【题型】解答题　【知识点】立体几何　【难度】easy
如图所示的几何体由圆锥的一半和一个三棱锥组成，圆锥底面圆 $O$ 的半径为 1，圆锥的高 $PO=2$，三
棱锥 $P-ABC$ 的底面 $ABC$ 是以圆锥的底面圆的直径 $AB$ 为斜边的等腰直角三角形，且与圆锥底面在同一个
平面上．

(1)求直线 $PC$ 和平面 $ABC$ 所成角的大小；

(2)求该几何体的表面积．
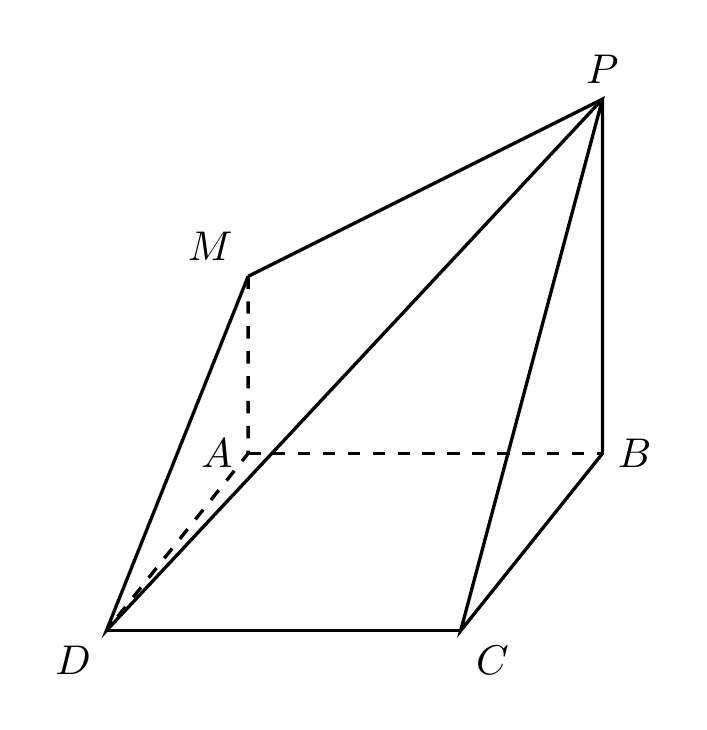
【解答】
【详解】（1）连接 $CO$，由题意， $PO \perp$ 平面 $ABC$，故直线 $PC$ 在平面 $ABC$ 上的射影为直线 $CO$，

因此直线 $PC$ 和平面 $ABC$ 所成角等于 $\angle PCO$.

因为 $\triangle ABC$ 是以 $AB$ 为直径的等腰直角三角形，所以 $CO = \dfrac{1}{2} AB = 1$.

因此，由 $PO=2$ 知 $\tan \angle PCO = \dfrac{PO}{CO} = 2$.

即直线 $PC$ 和平面 $ABC$ 所成角的大小为 $\arctan 2$.

（2）由题意，所求表面积等于圆锥表面积的一半加上 $\triangle PAC$、$\triangle PBC$ 和 $\triangle ABC$ 的面积．

因为圆锥的高 $PO=2$，圆锥的底面半径 $r = OB = 1$，所以圆锥的母线长为 $\sqrt{5}$，

表面积为 $\dfrac{1}{2} \pi r^2 + \dfrac{1}{2} \pi r l = \dfrac{1}{2} \pi \times 1^2 + \dfrac{1}{2} \pi \times 1 \times \sqrt{5} = \dfrac{\sqrt{5} + 1}{2}\pi$.

在 $\triangle PAC$ 和 $\triangle PBC$ 中，$PA = PB = PC = \sqrt{5}$，$AC = BC = \sqrt{2}$，

所以 $\cos \angle APC = \dfrac{AP^2 + CP^2 - AC^2}{2AP \cdot CP} = \dfrac{5 + 5 - 2}{2 \times \sqrt{5} \times \sqrt{5}} = \dfrac{8}{10} = \dfrac{4}{5}$，得 $\sin \angle APC = \dfrac{3}{5}$．同理 $\sin \angle BPC = \dfrac{3}{5}$.

因此 $S_{\triangle PAC} = \dfrac{1}{2} AP \cdot CP \cdot \sin \angle APC = \dfrac{1}{2} \times \sqrt{5} \times \sqrt{5} \times \dfrac{3}{5} = \dfrac{3}{2}$.

同理 $S_{\triangle PBC} = \dfrac{3}{2}$.

又 $S_{\triangle ABC} = \dfrac{1}{2} \times \sqrt{2} \times \sqrt{2} = 1$.

所以该几何体的表面积为 $\dfrac{\sqrt{5} + 1}{2}\pi + \dfrac{3}{2} + \dfrac{3}{2} + 1 = \dfrac{\sqrt{5} + 1}{2}\pi + 4$.
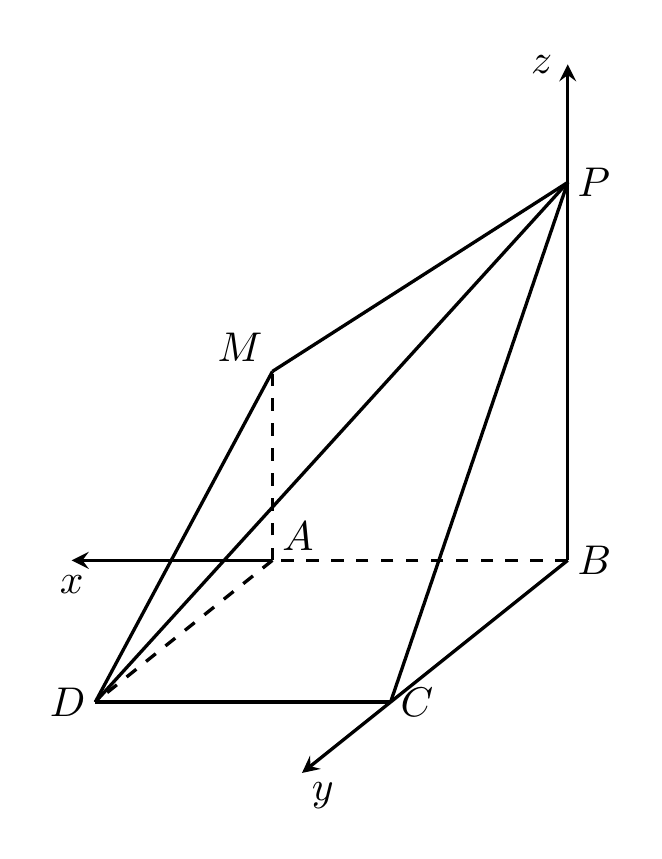